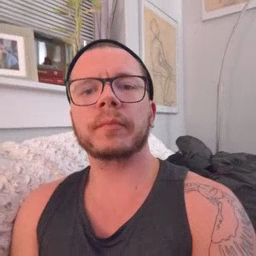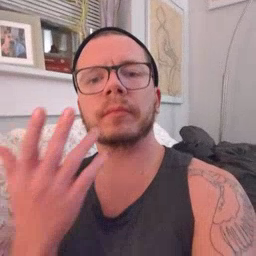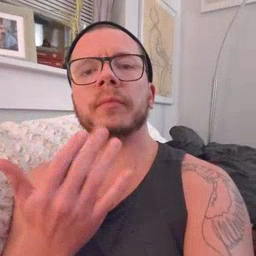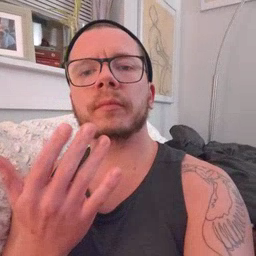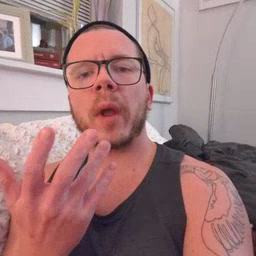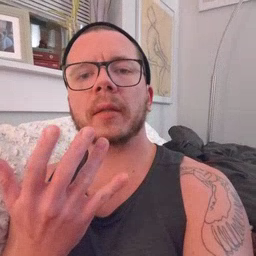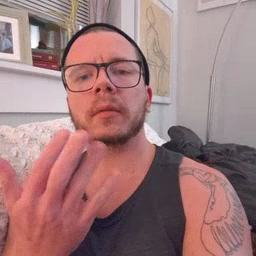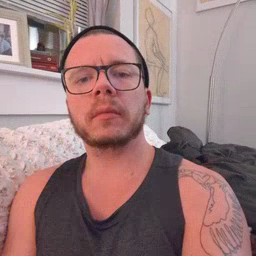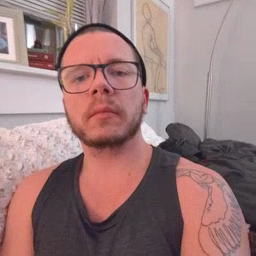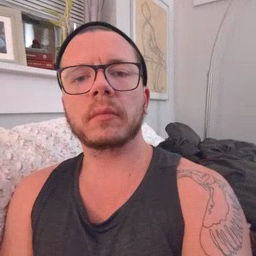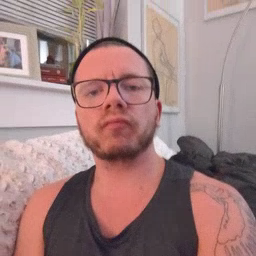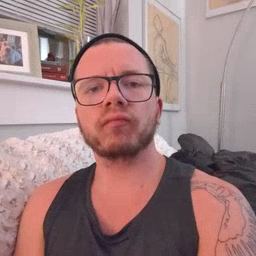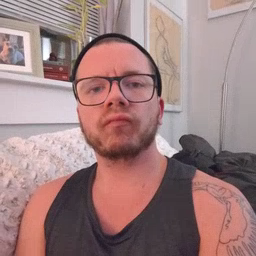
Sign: wait